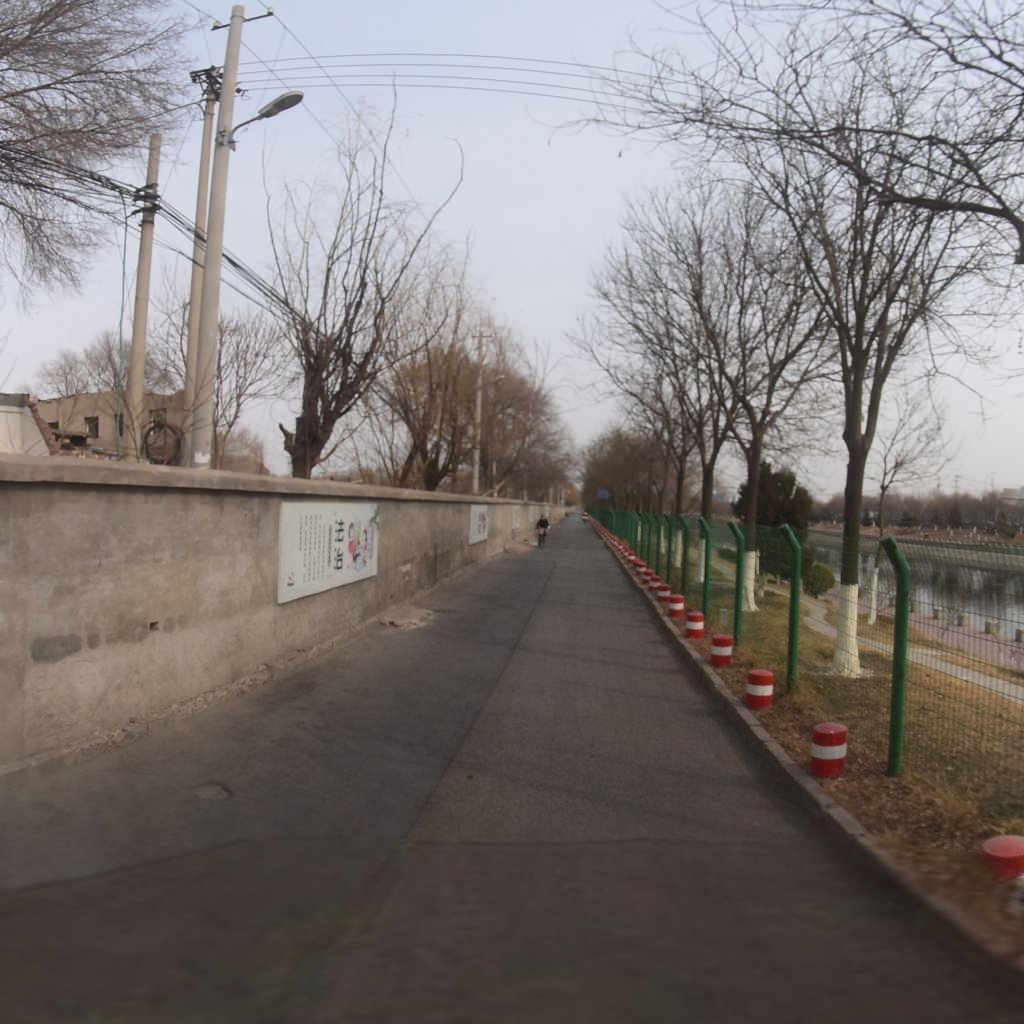
Region: Haidian
Road damage annotations: longitudinal crack, pothole